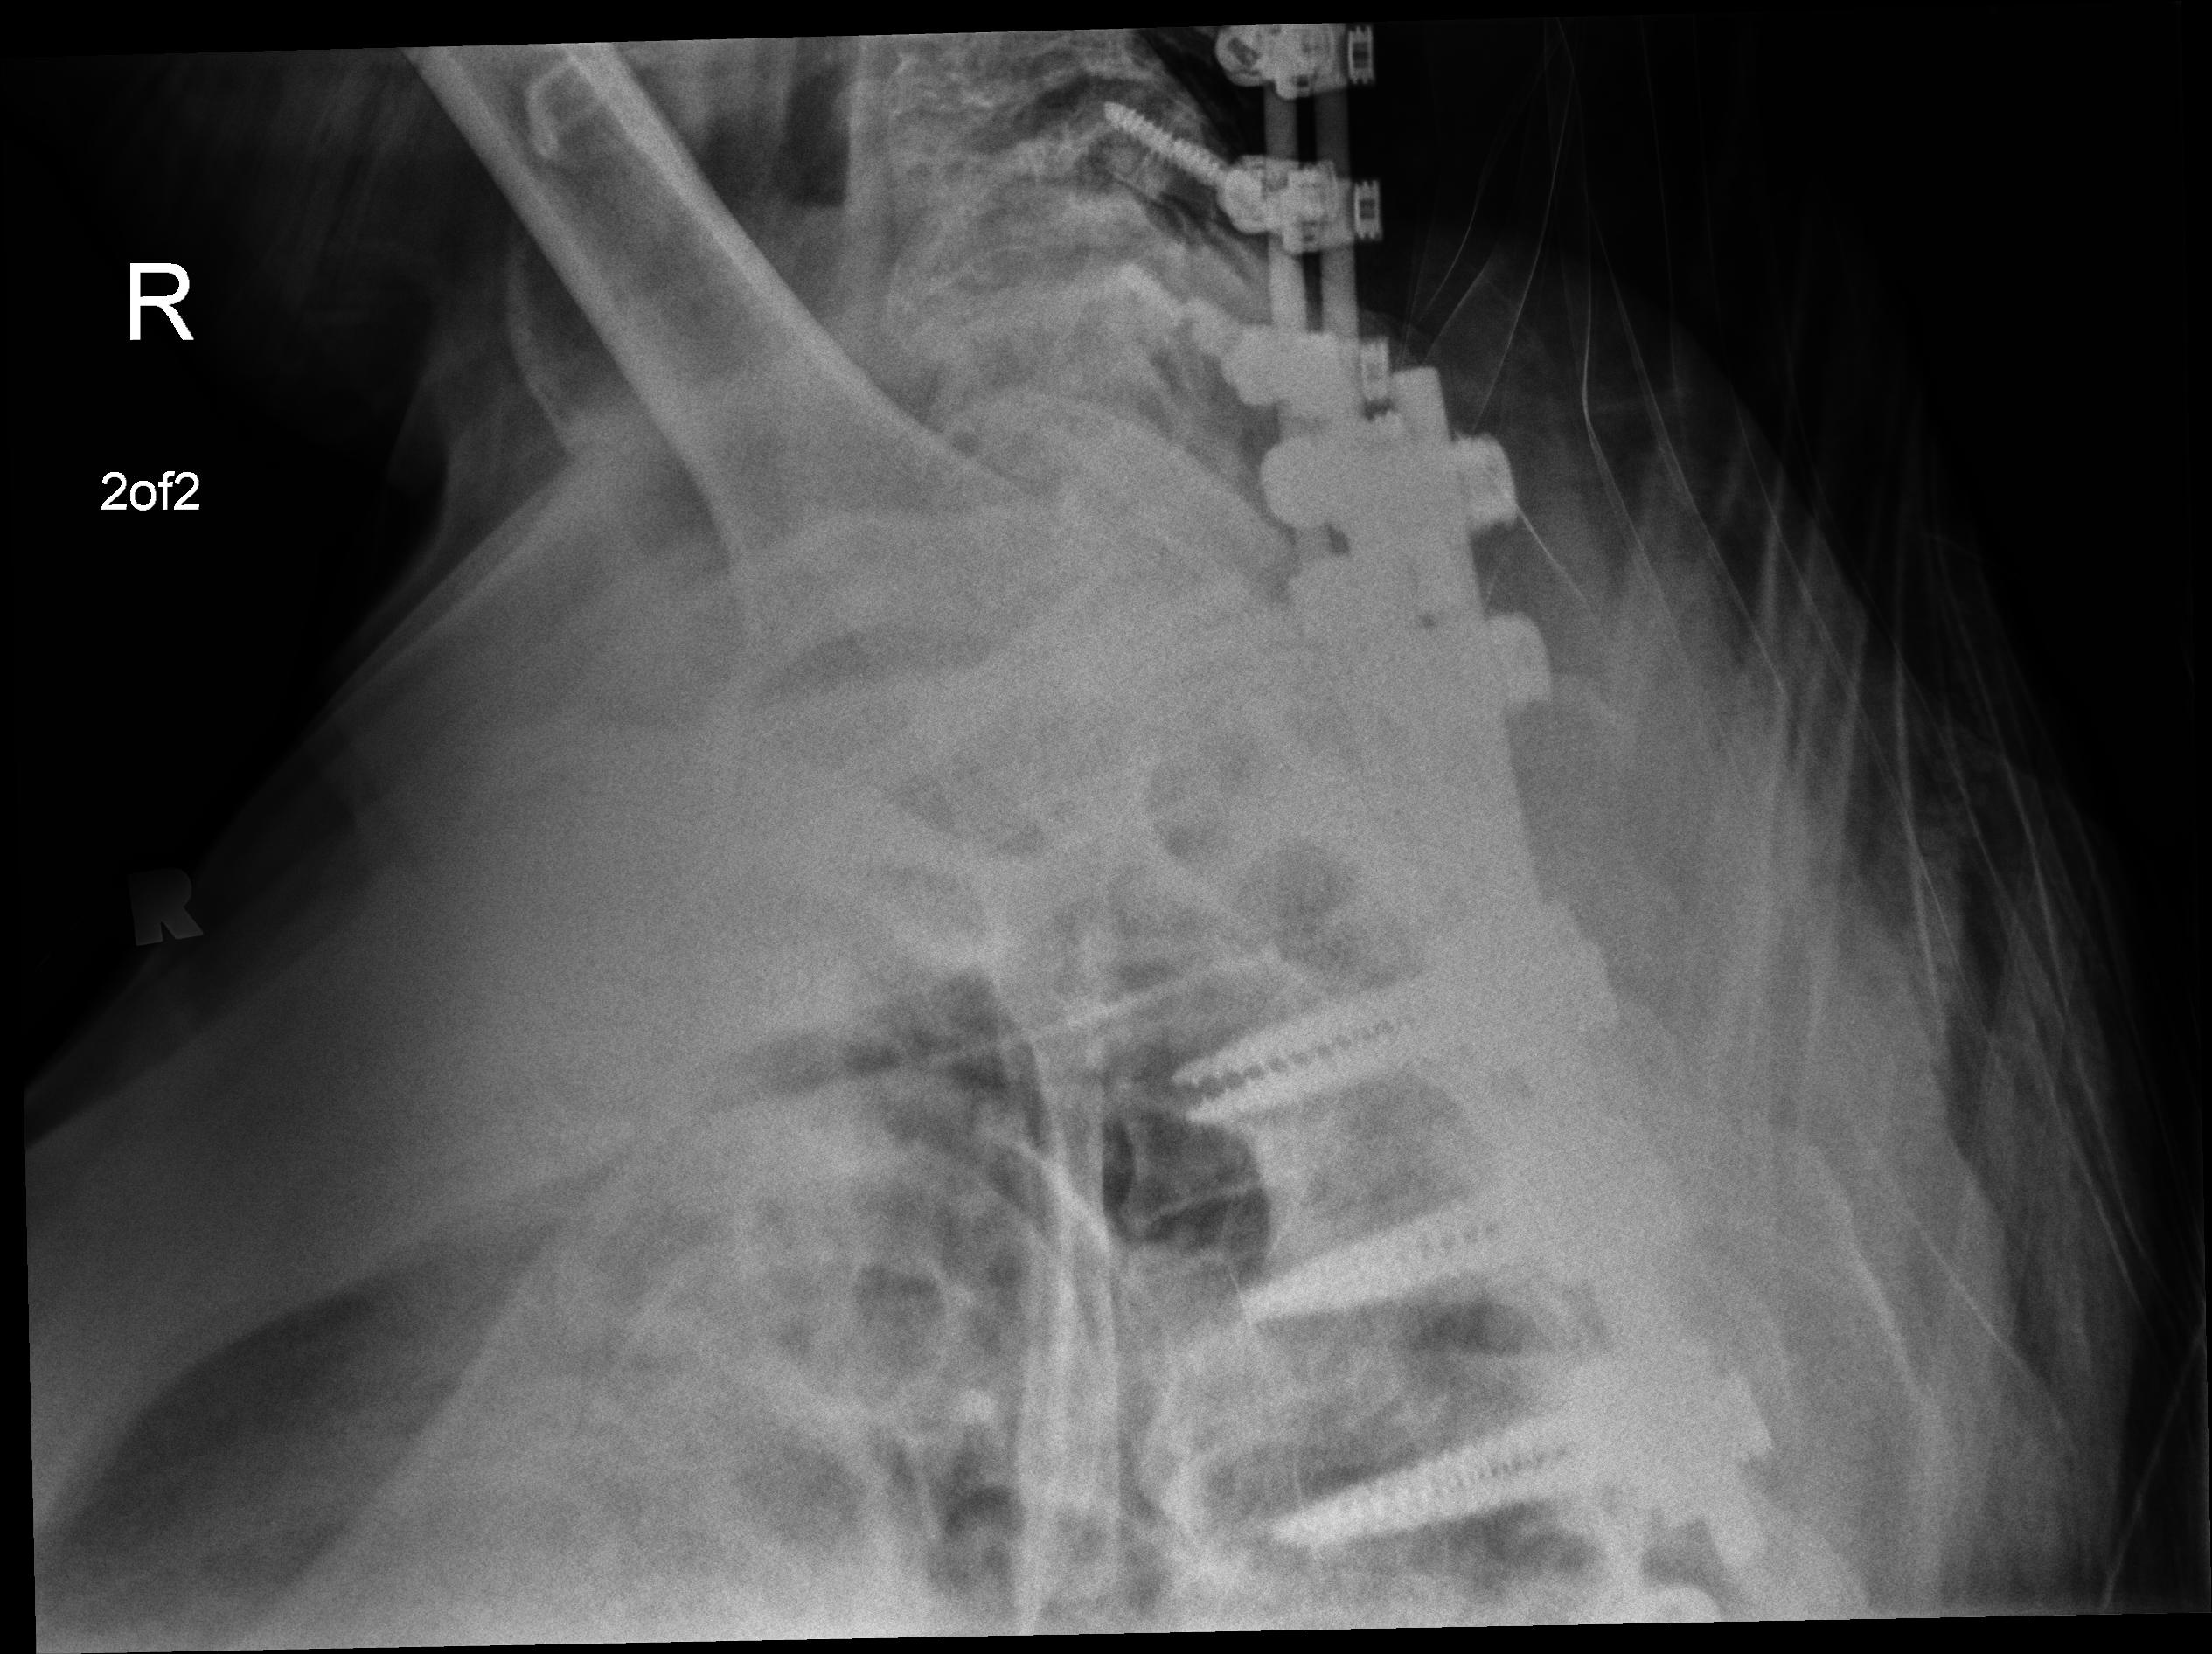
View: SWIMMERS
Implant manufacturer: nuvasive reline